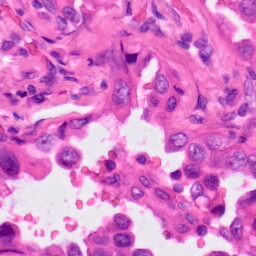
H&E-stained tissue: Lung